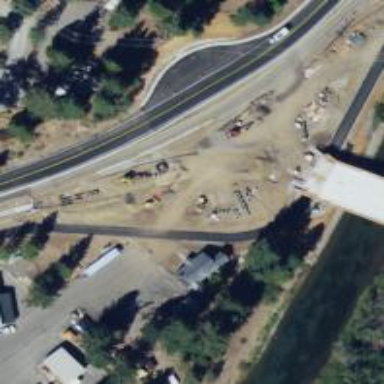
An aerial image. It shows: Primary highway with asphalt surface leading to roundabout.